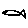
Label: fish